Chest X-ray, PA view. Patient: 44 years old, sex F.
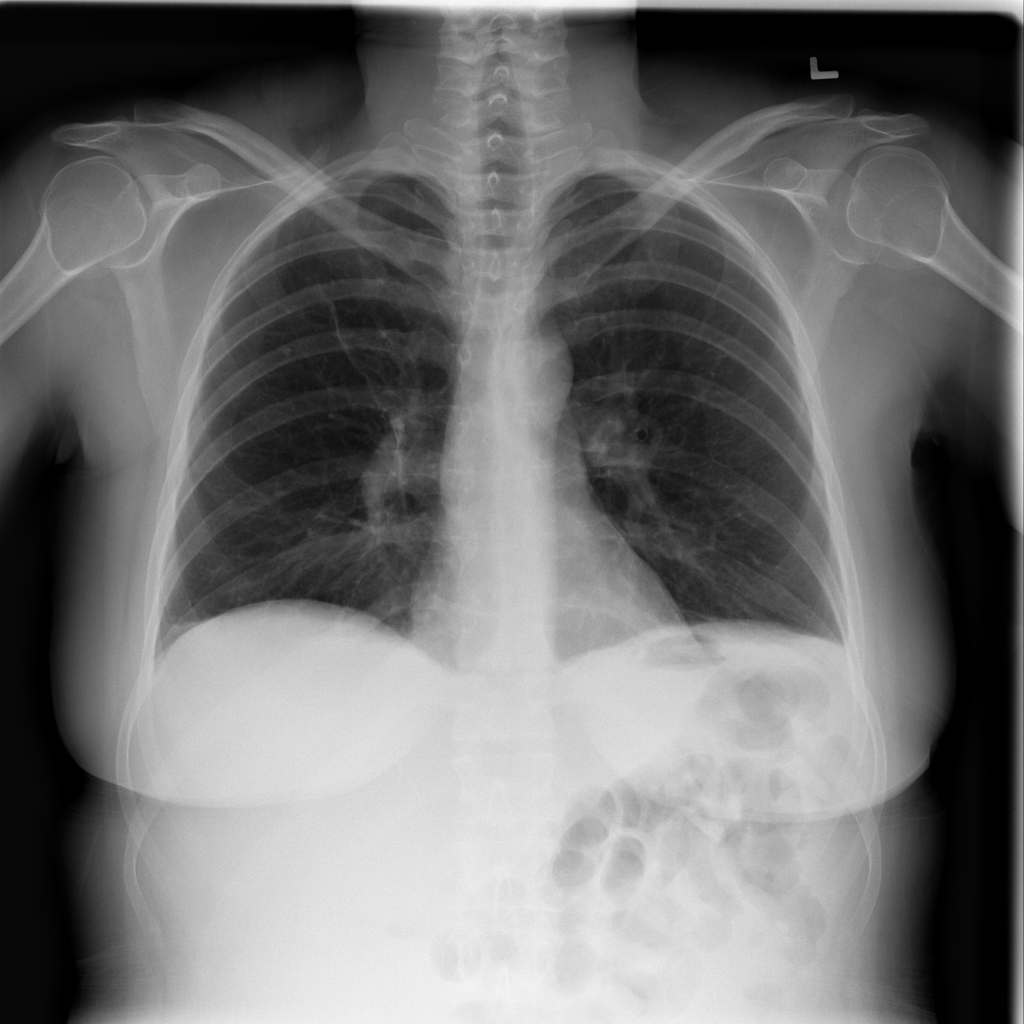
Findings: Consolidation, Infiltration